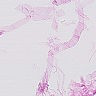
Metastatic tissue present: no